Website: ulta-beauty
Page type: payment
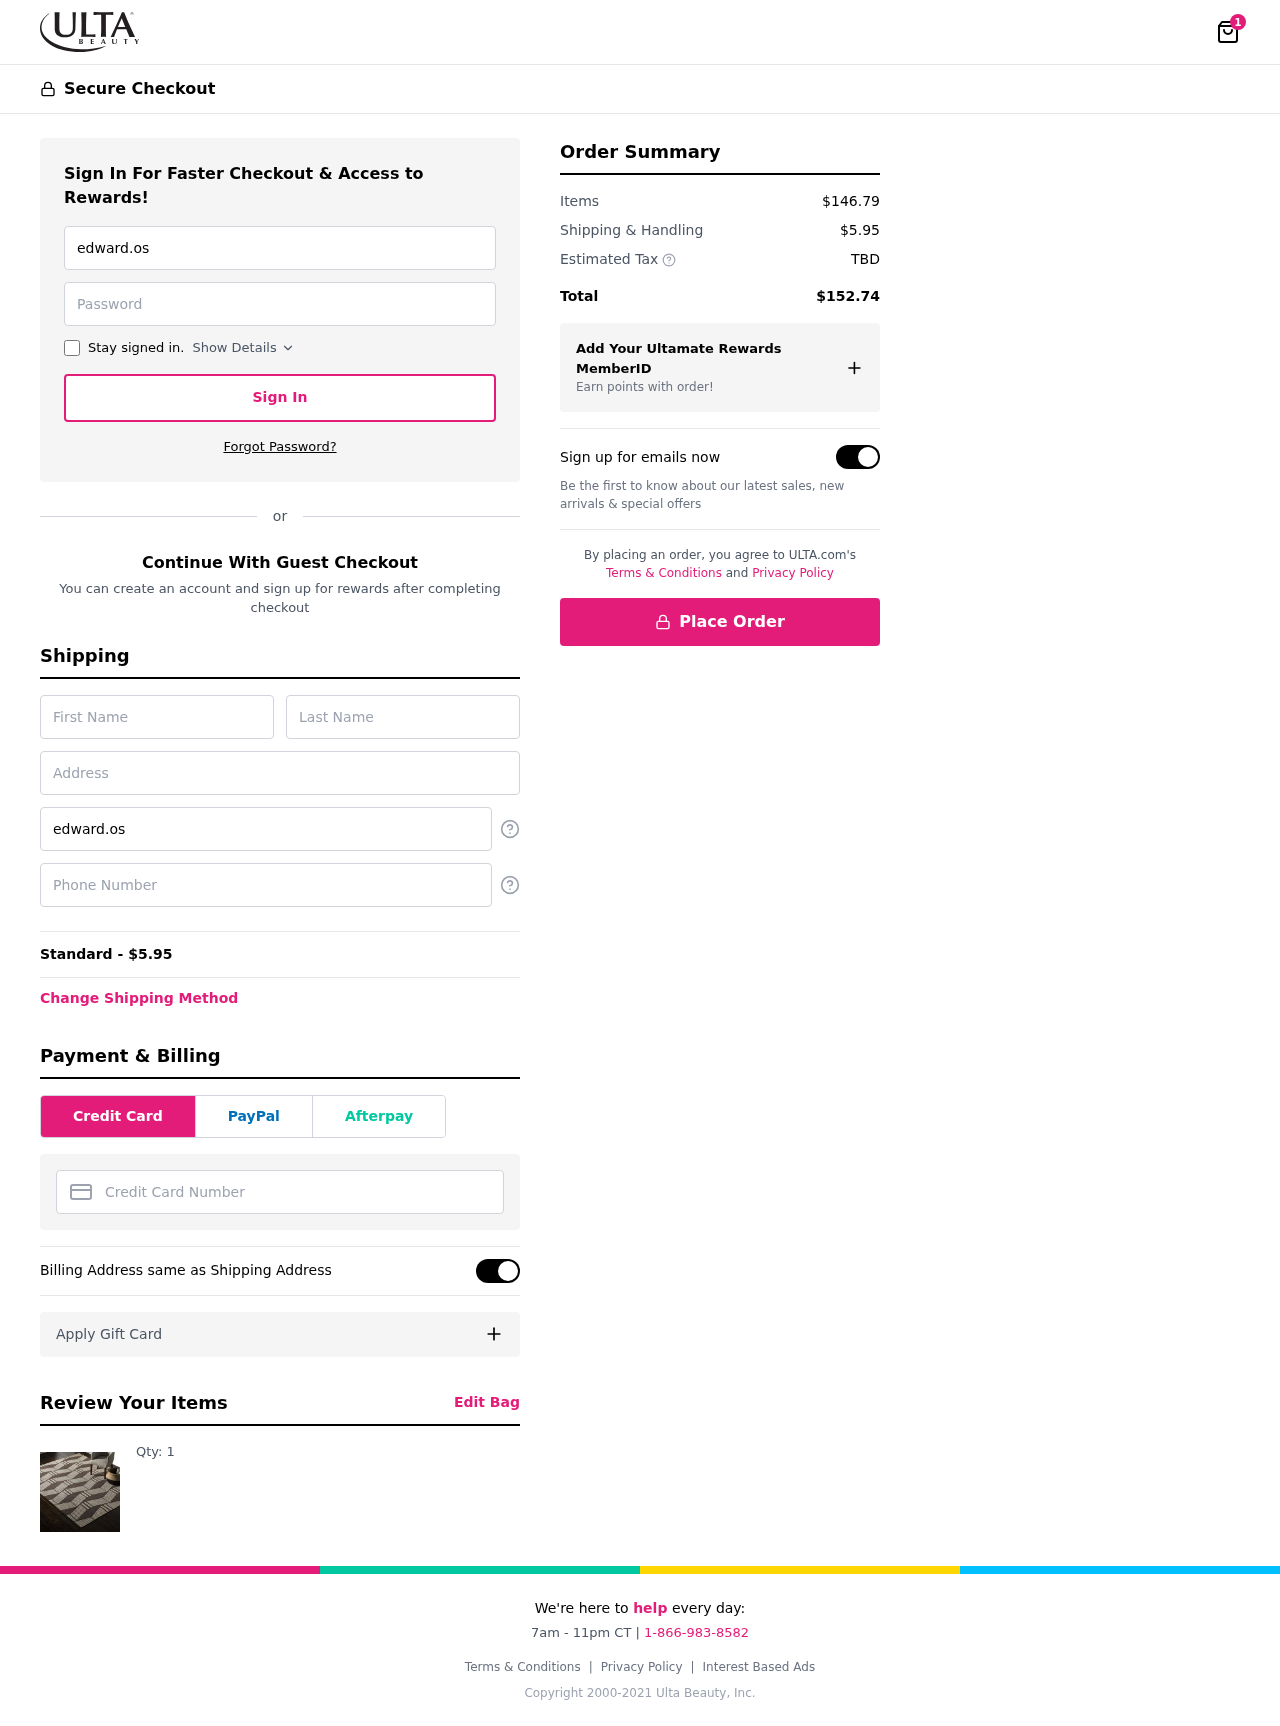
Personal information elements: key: PII_CARD_NUMBER
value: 4583 8475 2433 0389
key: PII_EMAIL
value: edward.osborn@hotmail.com
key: PII_FIRSTNAME
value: Edward
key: PII_LASTNAME
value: Osborn
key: PII_PHONE
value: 6278390386
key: PII_STREET
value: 298 Elizabeth Rapids Suite 703
Product elements: key: PRODUCT1_QUANTITY
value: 1
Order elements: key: ORDER_NUM_ITEMS
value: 1
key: ORDER_SHIPPING_COST
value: $5.95
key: ORDER_SHIPPING_COST
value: Standard - $5.95
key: ORDER_SUBTOTAL
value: $146.79
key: ORDER_TAX
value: TBD
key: ORDER_TOTAL
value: $152.74